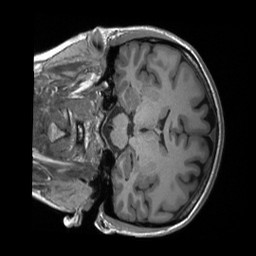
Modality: T1w
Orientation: coronal
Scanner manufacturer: siemens
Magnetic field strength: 3 T
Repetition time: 2.4 s
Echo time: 0.00224 s